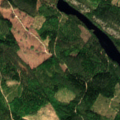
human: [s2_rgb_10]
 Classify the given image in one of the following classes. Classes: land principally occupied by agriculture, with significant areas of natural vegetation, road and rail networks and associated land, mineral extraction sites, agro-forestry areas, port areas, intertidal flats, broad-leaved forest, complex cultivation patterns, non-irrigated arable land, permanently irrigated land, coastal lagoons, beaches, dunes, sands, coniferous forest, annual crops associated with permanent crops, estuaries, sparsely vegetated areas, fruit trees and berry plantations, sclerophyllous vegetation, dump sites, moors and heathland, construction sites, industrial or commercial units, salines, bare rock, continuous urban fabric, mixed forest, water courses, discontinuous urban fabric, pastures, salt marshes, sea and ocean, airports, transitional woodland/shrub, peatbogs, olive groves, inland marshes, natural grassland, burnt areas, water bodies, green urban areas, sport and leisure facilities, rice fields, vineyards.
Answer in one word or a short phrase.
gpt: coniferous forest, mixed forest, transitional woodland/shrub, water bodies